Question: Consider the following script:
'''
import pylab
counts = [0,0,0,125,56,0,0,0,34,77,123,0,0,0]
pylab.bar(*zip(*enumerate(counts)), align='center')
pylab.show()
'''
When I run this I get the following image.

As you can see the 0-height bins at the edges of the plot are not plotted. However, I want them indeed to be plotted. What can I do to achieve this?
I know that I can set the x_lim of the axes ('Axes.set_xlim'). If no other option exists, what approach takes most elegantly into account the width of the bars?
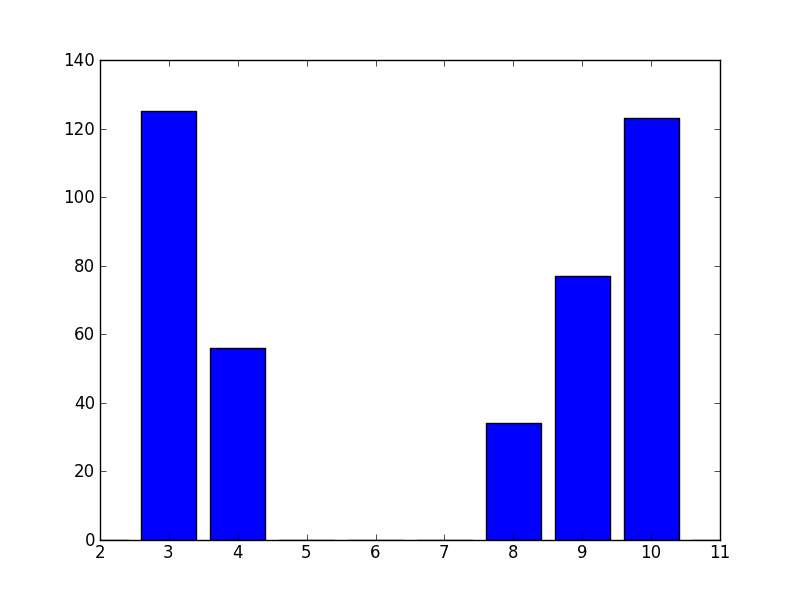
Answer: Found another solution that may be working more reliably than 'set_xlim':
'''
import pylab
counts = [0,0,0,125,56,0,0,0,34,77,123,0,0,0]
# add a epsilon to counts to force bins to be plotted
epsilon = 1e-7
counts = [x+epsilon for x in counts]
pylab.bar(*zip(*enumerate(counts)), align='center')
pylab.show()
'''